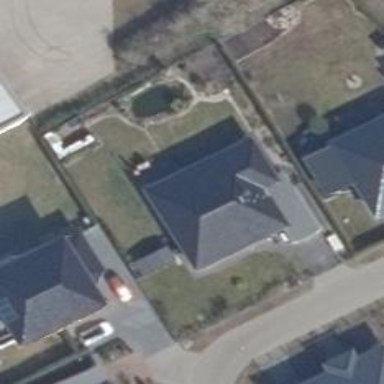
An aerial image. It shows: Black-roofed house with hipped roof.